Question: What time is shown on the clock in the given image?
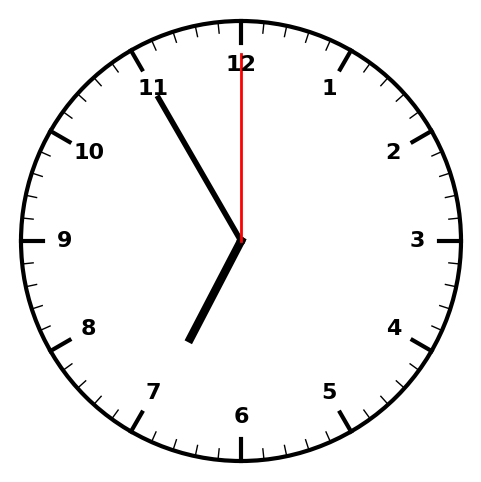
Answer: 06:55:00